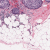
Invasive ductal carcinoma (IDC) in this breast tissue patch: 0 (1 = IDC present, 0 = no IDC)